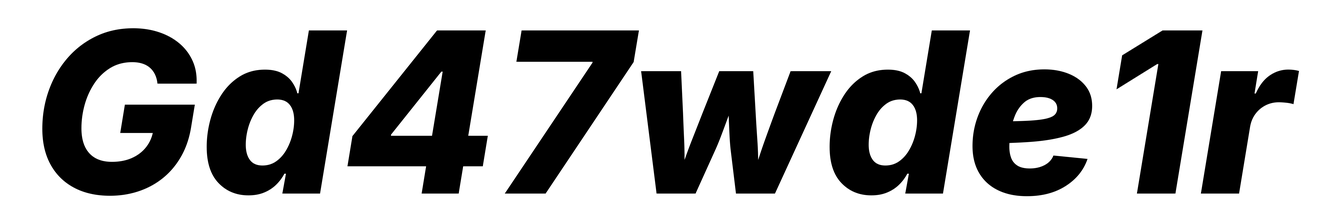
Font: Inter-Italic_ExtraBold_Italic